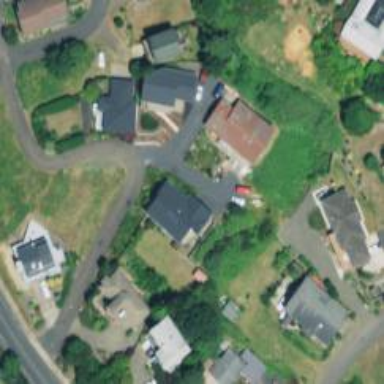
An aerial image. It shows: Living street.